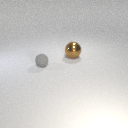
large brown metal sphere to the right of small gray rubber sphere